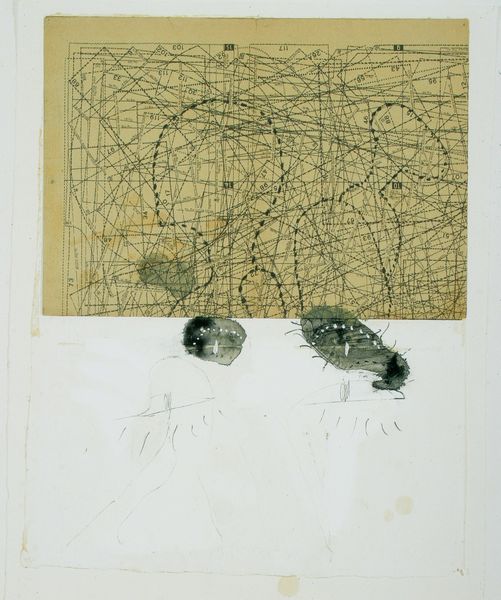
Titel: Bruch I)
Künstler: Gerhard Hoehme
Standort: Düsseldorf
Institution: Gerhard und Magarete Hoehme-Stiftung
Schlagwörter: fuß, kopf, vogel, weiß, aquarell, gelb, grün, menschen, ocker, ausschnitt, braun, bunt, fenster, grau, köpfe, schwarz, skizze, zeichnung, blick, beige, hochformat, muster, augen, gesicht, mensch, rahmen, sehen, bild, porträt, pfad, auge, figur, personen, blatt, chaos, füße, papier, umrisse, ente, bogen, schuhe, studie, moderne, spuren, abstrakt, modern, farbe, grafik, graphik, vergilbt, wasserfarbe, linien, silhouette, figuren, spur, angst, nähen, zeitgenössisch, zahlen, gerade, maler, faden, nadel, junge, nägel, gedanken, nieten, naht, wimpern, striche, assemblage, collage, umriss, rechtecke, punkte, abgewandt, dada, tusche, schmutz, geflecht, rechteck, linie, kohle, linear, kontur, druck, schnitt, konturen, strich, bleistift, schuh, entwurf, tinte, fleck, flecken, karton, geometrisch, karte, zahl, sohle, nadeln, plan, filigran, nummern, stiche, schief, gegenstand, objekt, abdruck, klecks, verlauf, geometrie, quadrat, netz, geraden, beuys, moderne kunst, monster, avantgarde, proportionen, maßwerk, verdichtung, blei, aufteilung, verbindungen, geometrische formen, konzept, reissbrett, postmoderne, gestrichelt, blöd, fff, fußspuren, koordinaten, punktiert, nähte, kreuzungen, bege, kritzelei, notation, schnittstellen, netzwerk, kunstwerk, schablone, sohlen, konzeptkunst, gewirr, schneider, schnittmuster, wirrnis, zwei menschen, papierarbeit, fussabdruck, geometrisierung, liniennetz, abruck, beziehnugen, beziehungslosigkeit, burda, contemporary, das wesentliche verlieren, ddd, dripping, ecriture automatique, eriture automatique, fußspur, joseph beuys, linienmuster, menschlichec körper, nehmuster, nehpupe, niten, oskar schlemmer, schatzkarte, schemata, schittmuster, schuhabdruck, schuhsohle, stecknadeln, strichelung, strichstrichstrich, surrealisisch, tint, tintenklecks, vermessungsblatt, webfehler, ziechnung, überkreuzung